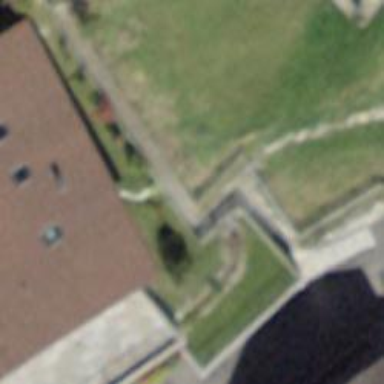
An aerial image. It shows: Road with steps.